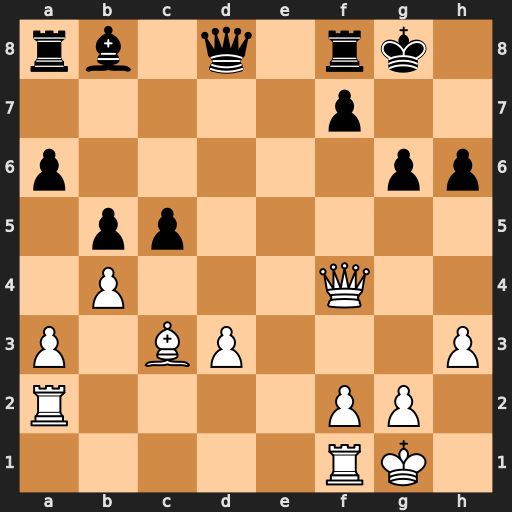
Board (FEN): rb1q1rk1/5p2/p5pp/1pp5/1P3Q2/P1BP3P/R4PP1/5RK1
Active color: w
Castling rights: -
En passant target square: -
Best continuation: Qxh6 Be5 Bxe5